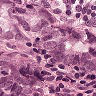
Metastatic tissue present: yes